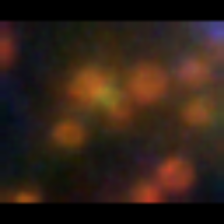
Taxon: Phaeocystis
Group: Other